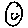
Label: smiley face